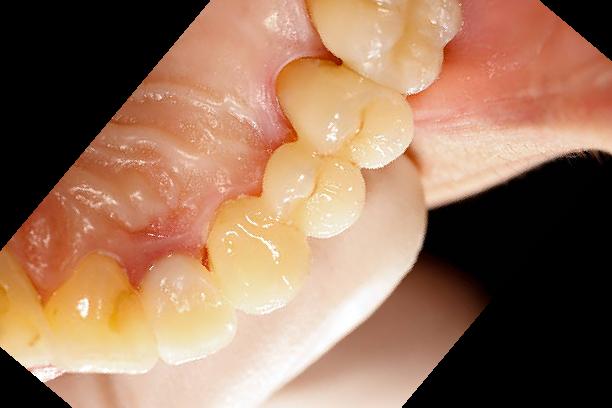
Condition: Gingivitis